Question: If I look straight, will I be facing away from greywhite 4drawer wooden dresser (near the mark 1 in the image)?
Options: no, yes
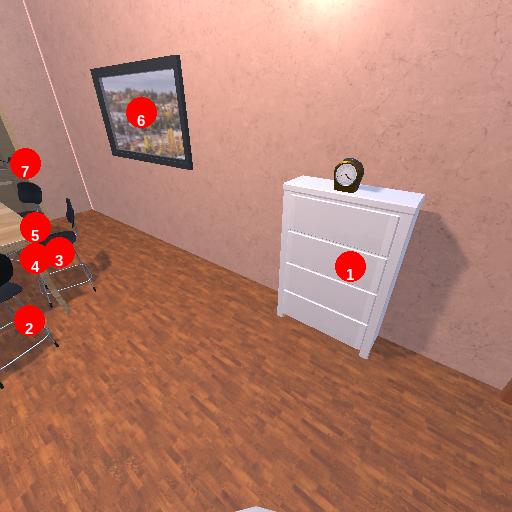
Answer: no